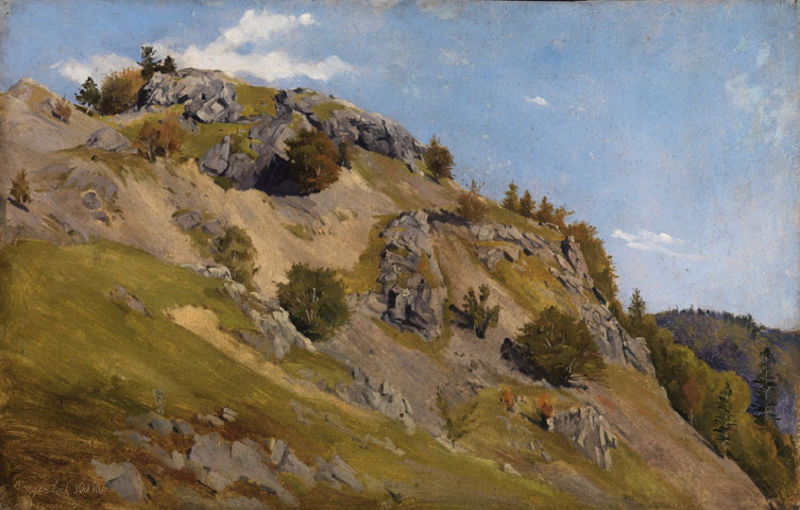
Titel: Das Präger Loch bei Bernau
Künstler: Eugen  Bracht
Standort: Karlsruhe
Institution: Staatliche Kunsthalle Karlsruhe
Schlagwörter: baum, berg, blau, felsen, gemälde, gestein, hand, himmel, nackt, schatten, weiß, wolken, aquarell, bäume, grün, landschaft, menschen, sand, braun, grau, hintergrund, licht, männer, zeichnung, gras, rasen, weg, wiese, wolke, malerei, spitze, stein, steine, öl, erde, feld, horizont, hügel, natur, strauch, busch, büsche, einsam, gebüsch, sonne, sträucher, wiesen, paar, personen, schräg, tal, wald, farbig, sommer, ansicht, abhang, lehm, steinig, berge, fels, gebirge, gipfel, hang, steilhang, wise, kahl, alm, geröll, schlucht, steil, herbst, böschung, tannen, flechten, alpen, himmeö, abbruch, moos, felsig, kuppe, tanne, kunst, sonnig, bewachsen, blauer himmel, sonnenschein, gestrüpp, gebirgslandschaft, hänge, schief, baumgrenze, horuzont, steinbock, nature, mountain, yellow, trees, rocks, steiner, kampfbaumzone, pionierpflanzen, cirrhuswolken, nice weather